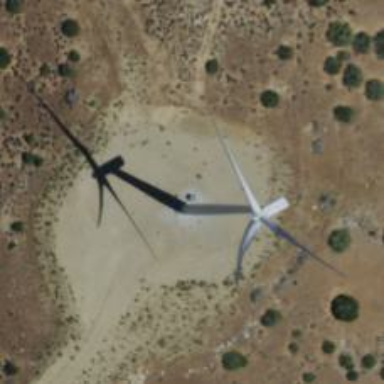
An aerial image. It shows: Wind generator using horizontal axis wind turbines.